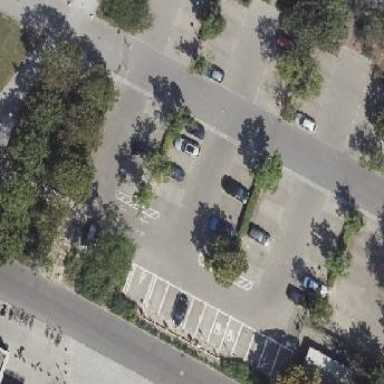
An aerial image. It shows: Parking area with paving stones surface.